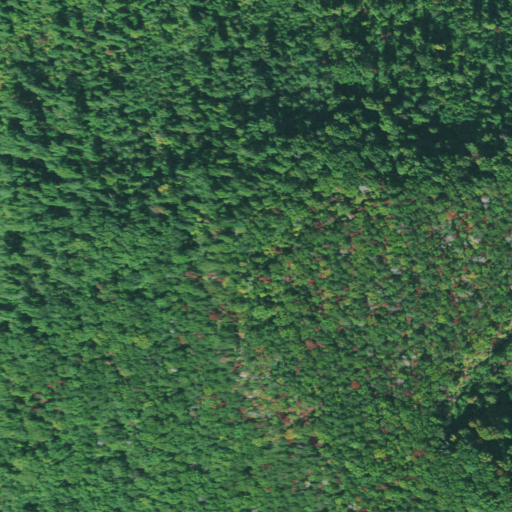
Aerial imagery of mountain in Tennessee named Buck Knob containing deciduous forest, mixed forest, and evergreen forest